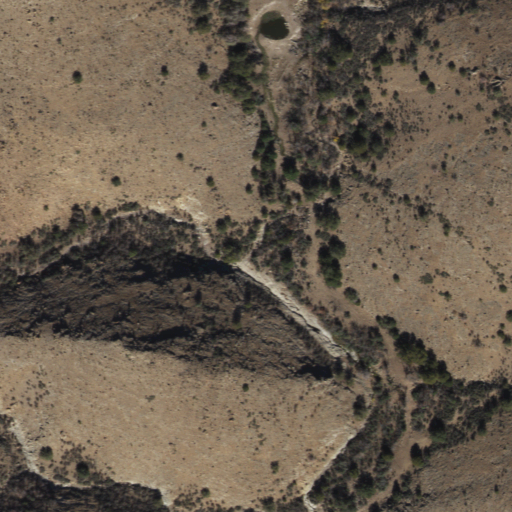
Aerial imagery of valley in Arizona named Orejana Canyon containing shrub, evergreen forest, and grassland